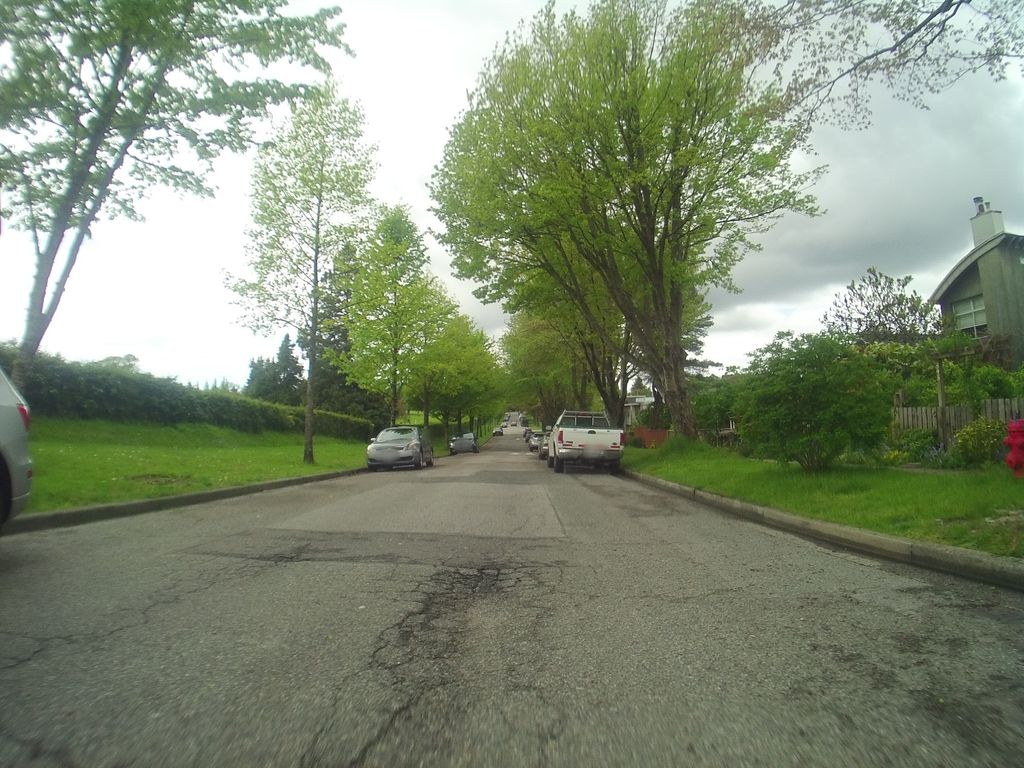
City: vancouver